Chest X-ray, PA view. Patient: 43 years old, sex M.
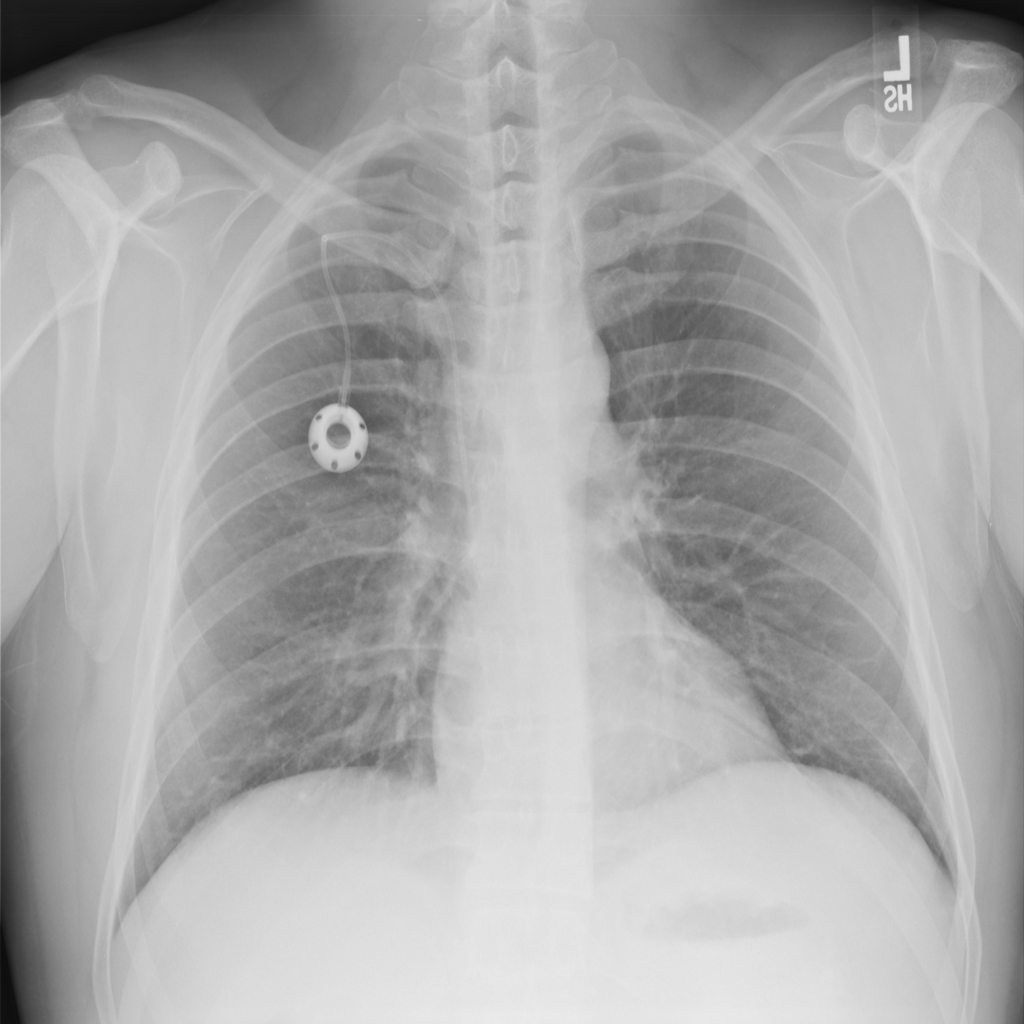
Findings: No Finding